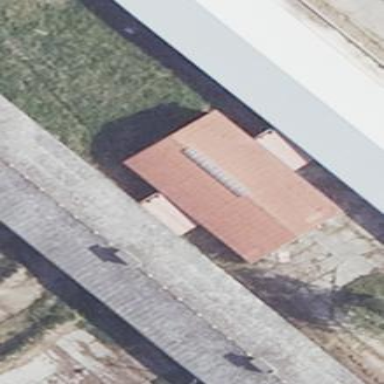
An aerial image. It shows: Gabled farm auxiliary building with red roof oriented along its length.